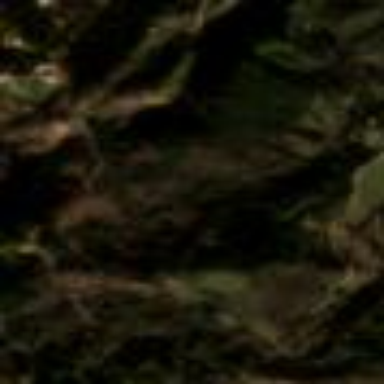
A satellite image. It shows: Forest area.